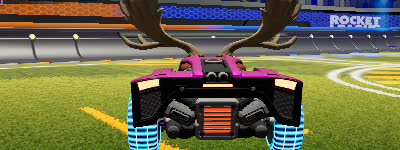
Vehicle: breakout